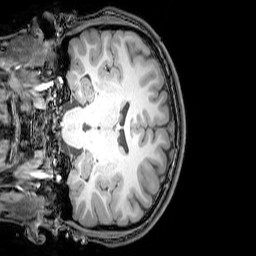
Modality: T1w
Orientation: coronal
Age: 22
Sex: male
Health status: healthy
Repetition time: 0.081 s
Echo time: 0.037 s